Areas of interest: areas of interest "Shanxi Engineering Vocational College - Basketball Court"
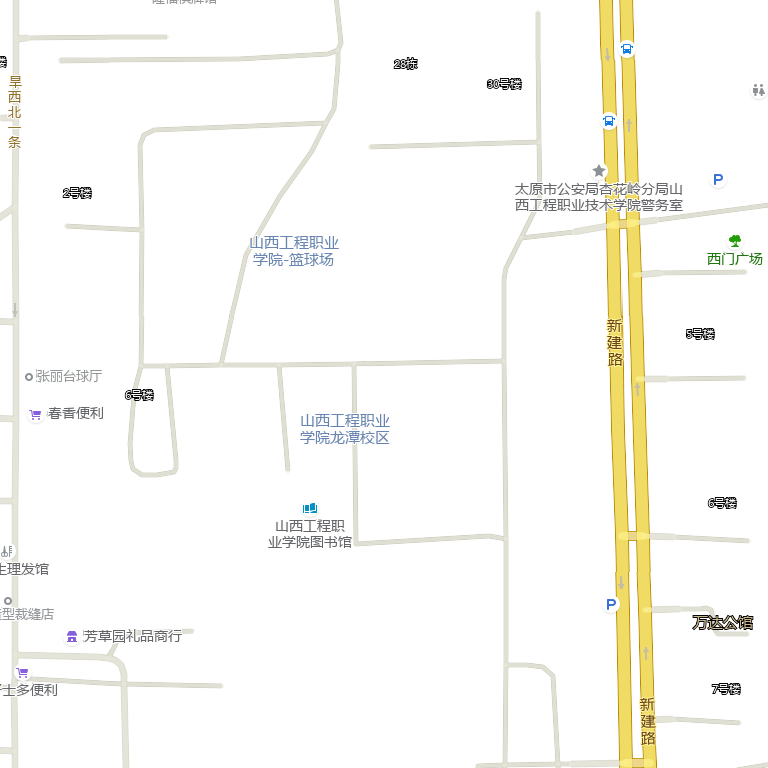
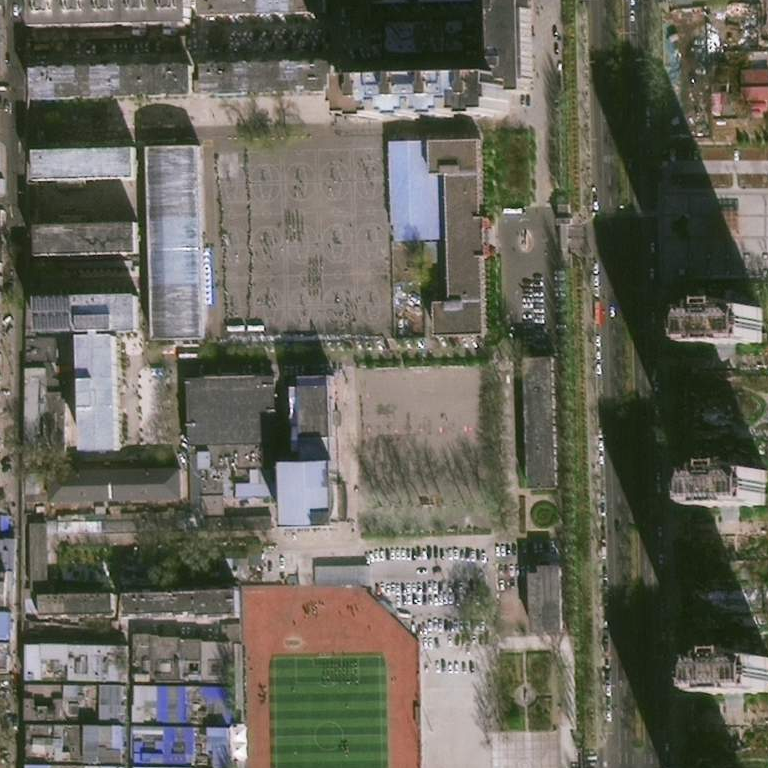